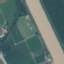
Land use / land cover: River